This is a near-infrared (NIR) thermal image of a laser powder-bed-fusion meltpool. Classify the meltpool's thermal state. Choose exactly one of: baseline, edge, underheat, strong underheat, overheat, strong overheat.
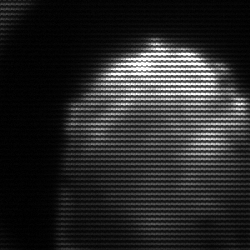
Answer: edge